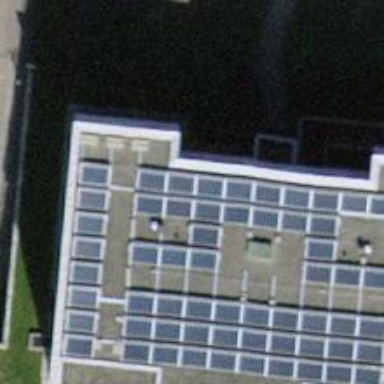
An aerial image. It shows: Solar power generator utilizing photovoltaic technology with solar photovoltaic panels.